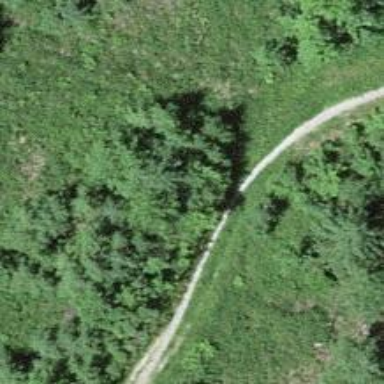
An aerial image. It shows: Path.